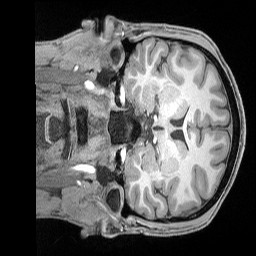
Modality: T1w
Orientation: coronal
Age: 26
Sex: male
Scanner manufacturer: siemens
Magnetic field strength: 3 T
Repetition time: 2.17 s
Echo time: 0.00169 s